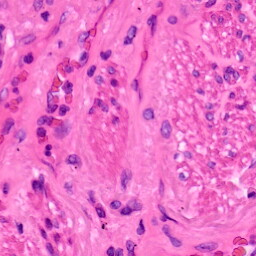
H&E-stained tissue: Lung